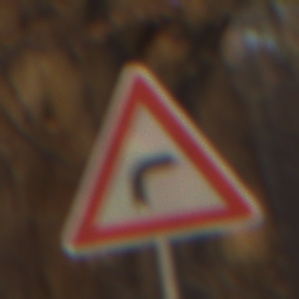
Verkehrszeichen: KurveRechts
Umgebung: Outdoor, Nature
Tageszeit: SunriseSunset
Wetter: Clear
Licht: Natural
Jahreszeit: Autumn
Kontrast: HighContrast